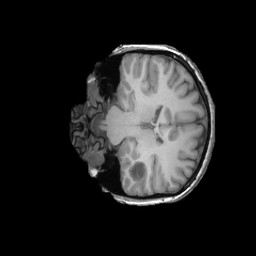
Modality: T1w
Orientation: coronal
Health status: ill
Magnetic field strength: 3 T